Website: walmart
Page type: order-returns
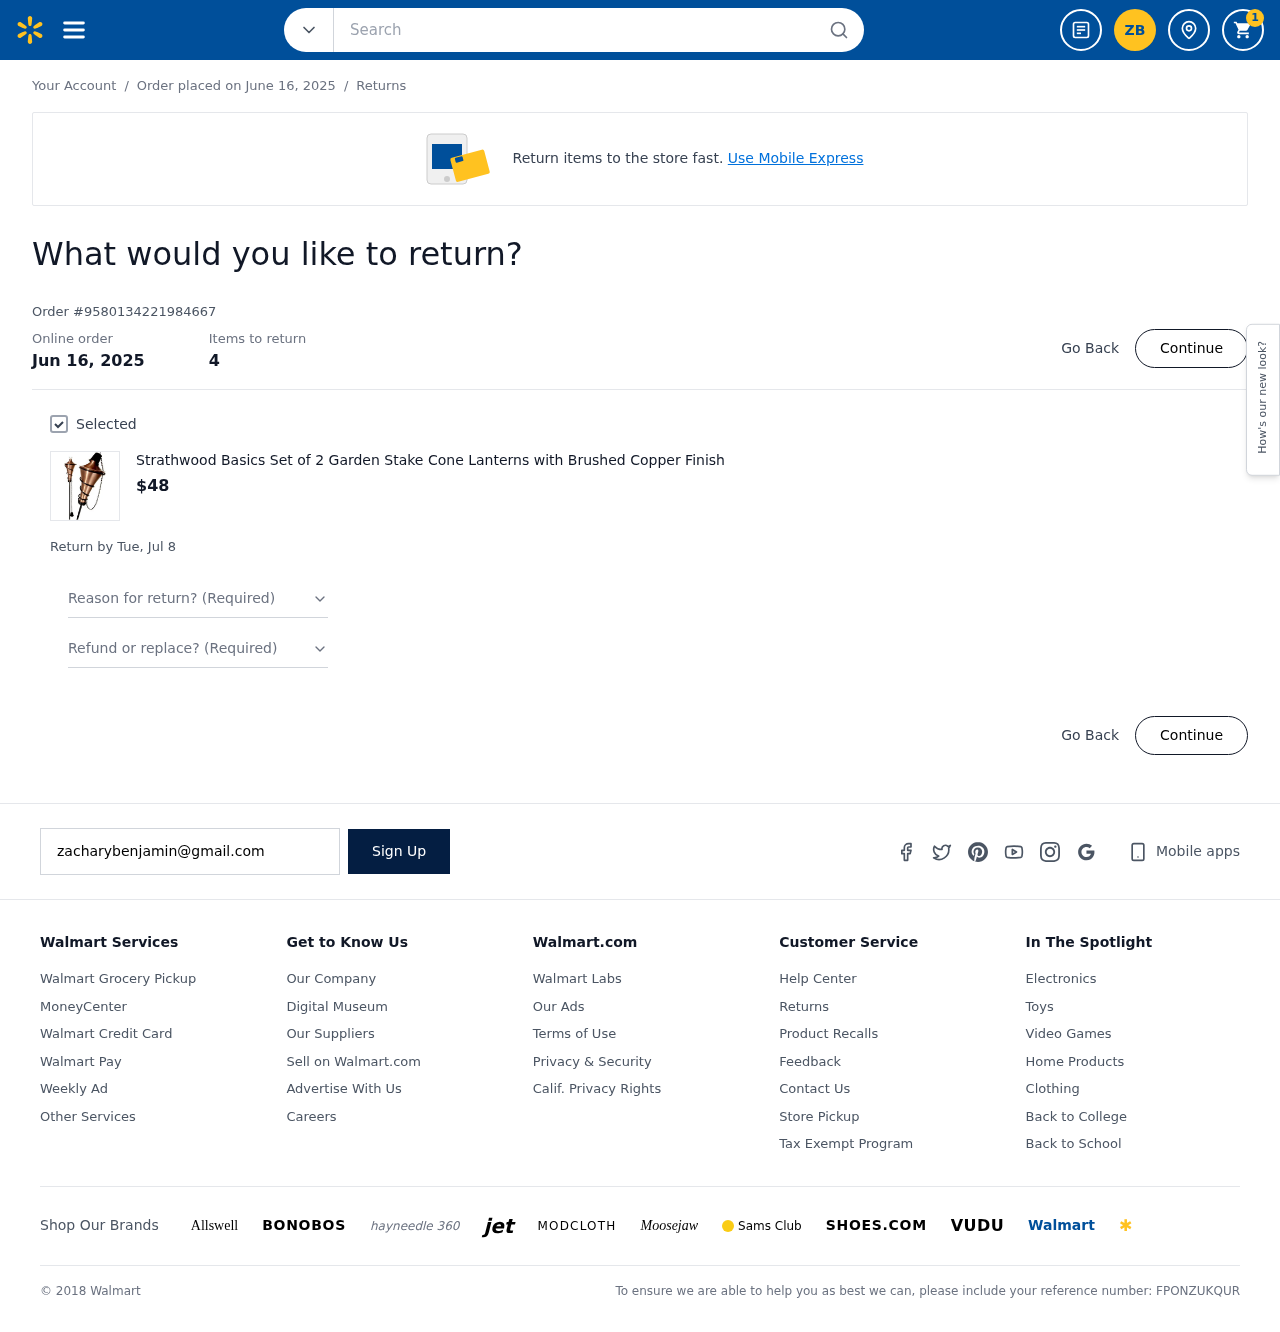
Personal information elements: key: PII_EMAIL
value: zacharybenjamin@gmail.com
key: PII_INITIALS
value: ZB
Product elements: key: PRODUCT1_NAME
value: Strathwood Basics Set of 2 Garden Stake Cone Lanterns with Brushed Copper Finish
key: PRODUCT1_PRICE
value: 48
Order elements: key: ORDER_NUM_ITEMS
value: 1
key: ORDER_DATE
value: Order placed on June 16, 2025
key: ORDER_DATE
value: Jun 16, 2025
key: ORDER_ID
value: Order #9580134221984667
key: ORDER_NUM_ITEMS
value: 4
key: ORDER_RETURN_BY_DATE
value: Return by Tue, Jul 8
Search elements: key: HEADER_SEARCH
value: Search